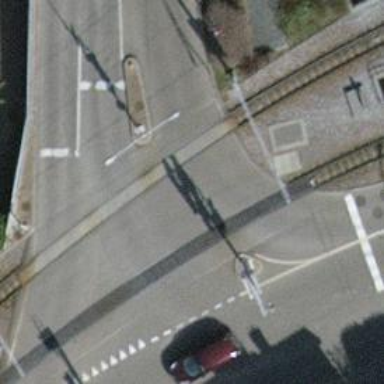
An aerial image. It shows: Level crossing along the railway.